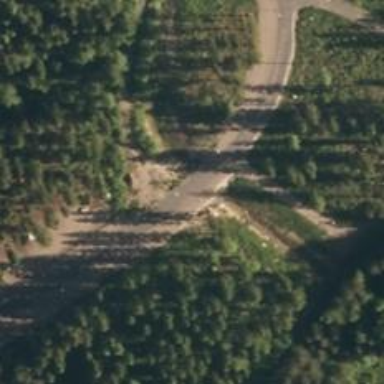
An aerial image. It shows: Footway for nordic skiing with both classic and skating grooming options.